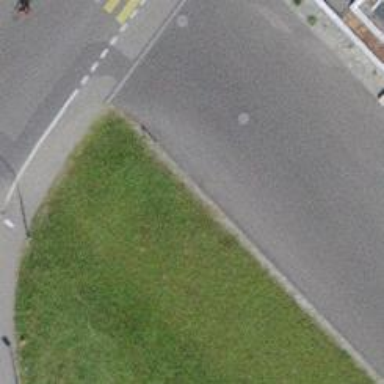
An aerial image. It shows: Tertiary road made of asphalt leading to roundabout junction.